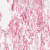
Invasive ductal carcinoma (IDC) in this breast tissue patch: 0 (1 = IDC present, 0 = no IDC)